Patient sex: F
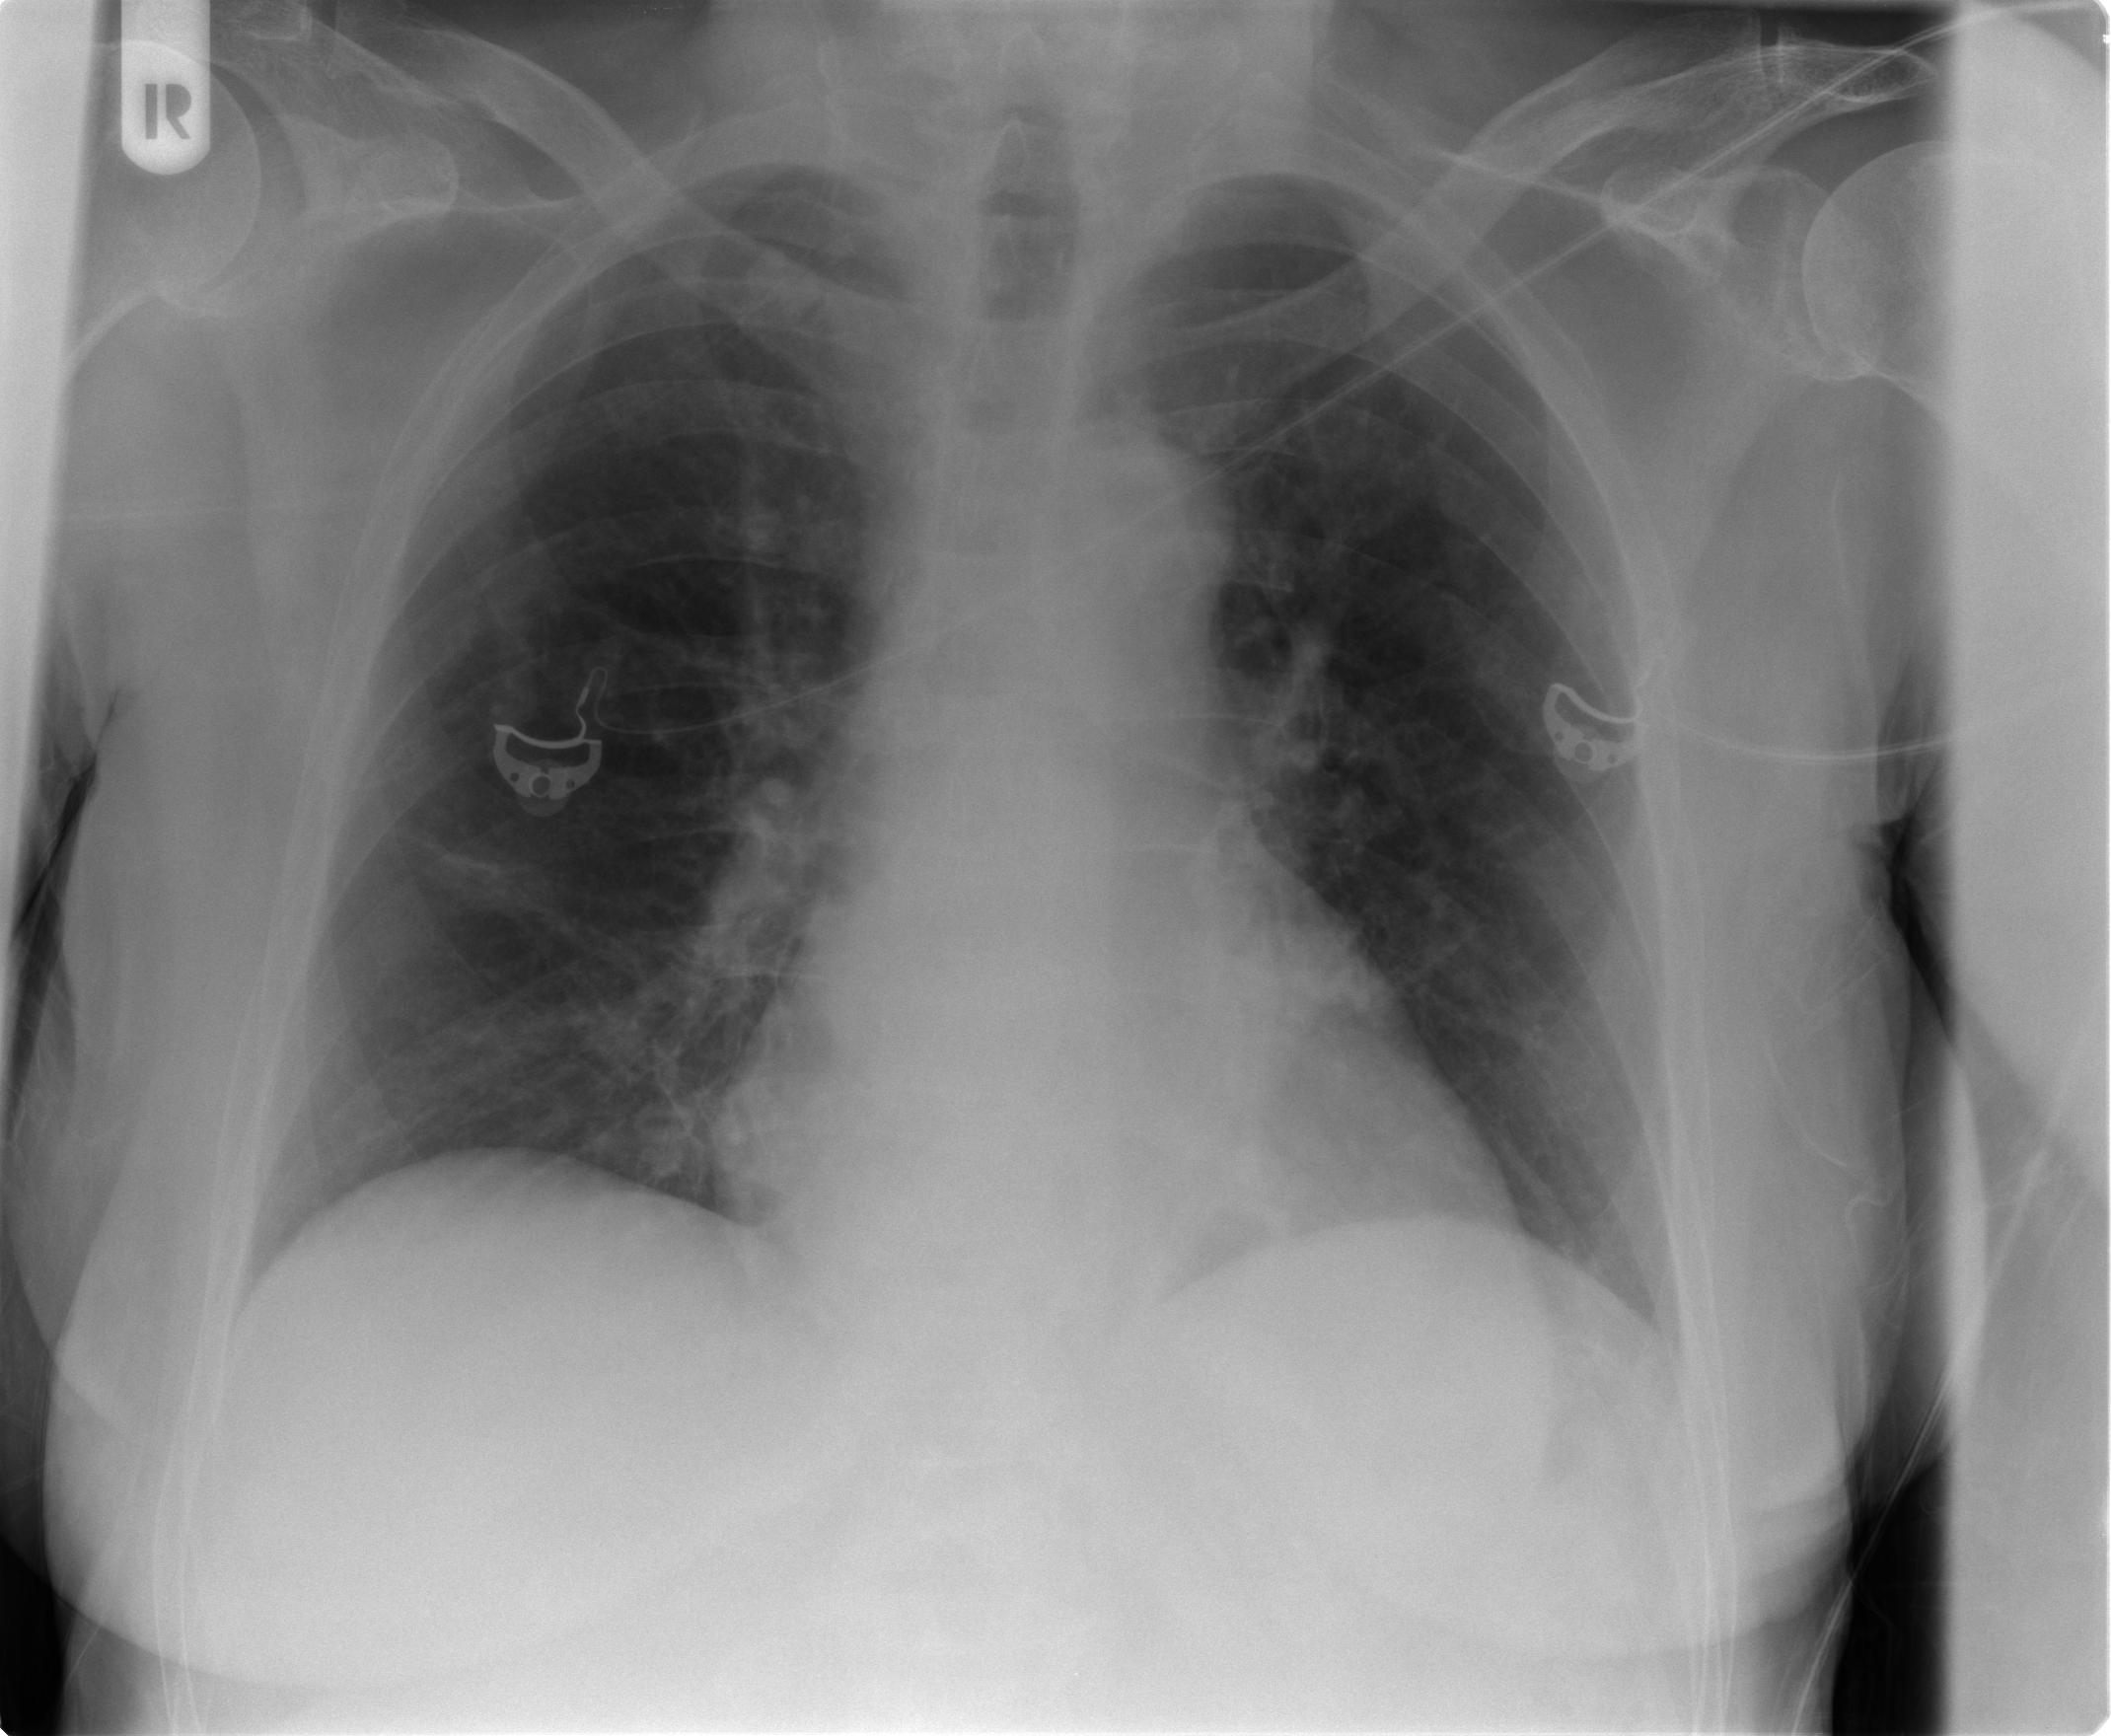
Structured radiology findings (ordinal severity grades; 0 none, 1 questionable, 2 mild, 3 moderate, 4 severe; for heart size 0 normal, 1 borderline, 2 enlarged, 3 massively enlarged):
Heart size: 1
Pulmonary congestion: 1
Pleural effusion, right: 1
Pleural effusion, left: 1
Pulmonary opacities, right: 0
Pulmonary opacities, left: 0
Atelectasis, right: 2
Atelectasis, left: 1